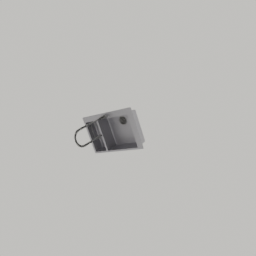
Label: appliances